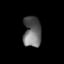
Tissue: lung
Cell type: Endothelial cells
Senescence score: 0.6701
Nuclear area (px): 540
Mean DAPI intensity: 102.506